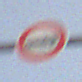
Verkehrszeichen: VerbotPersonenkraftwagen
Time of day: MorningAfternoon
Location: Outdoor (Nature)
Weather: PartlyCloudy
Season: NotSpecified
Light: Natural